Question: So I need when the user edits a category I want to add another text field so the user can set a color for that category, is this posibile?I will upload a picture so you can see what I mean
Any help will be appreciated.
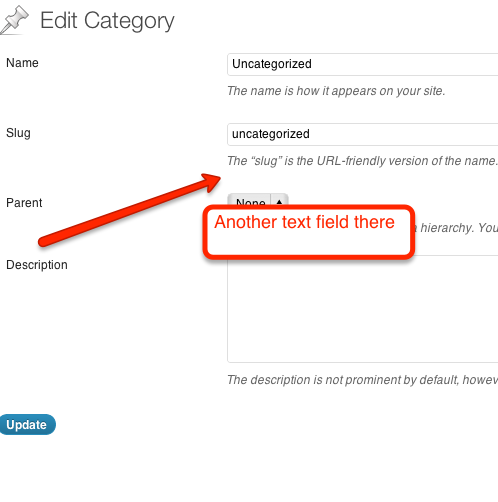
Answer: You aren't going to get the new field EXACTLY where you want it, but here you go. Place this in your functions.php file to give your categories a color selection of Black or White:
'''
<?php
add_action('edit_category_form', 'add_extra_fields');
add_action('edited_category', 'save_extra_fields');
function add_extra_fields($tag)
{
$colors = array('Black' => '000', 'White' => 'FFF');
$selected = get_option('category_'.$tag->term_id.'_color');
echo '<select name="cat_color">';
foreach($colors as $name => $hex)
{
echo '<option value="'.$hex.'"'.($hex == $selected ? ' selected="selected"' : '').'>'.$name.'</option>';
}
echo '</select>';
}
function save_extra_fields($term_id)
{
if($_POST['cat_color'])
{
update_option('category_'.$term_id.'_color', $_POST['cat_color']);
}
}
?>
'''
You can add more labels and values to the color array as you see fit.